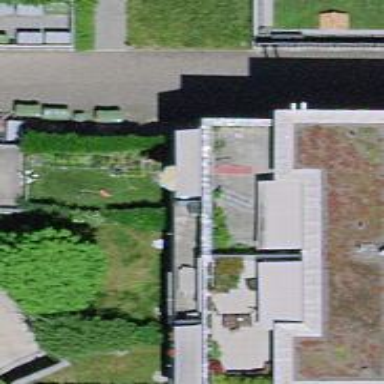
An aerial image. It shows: Building with flat roof.